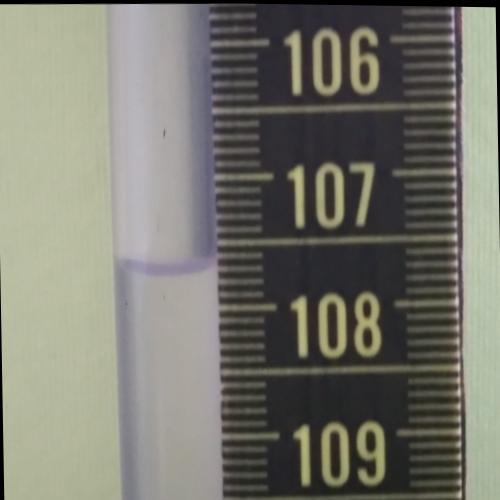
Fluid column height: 107.7 cm